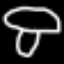
Label: mushroom